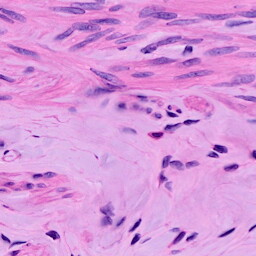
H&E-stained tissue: Ovarian